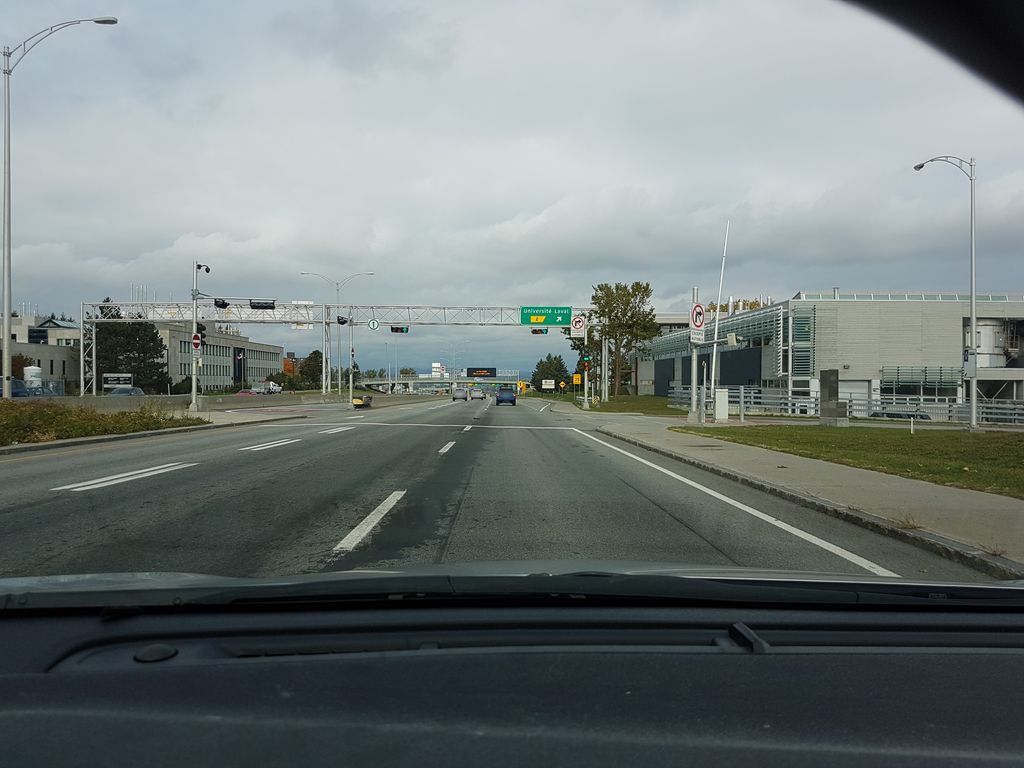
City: quebec_city